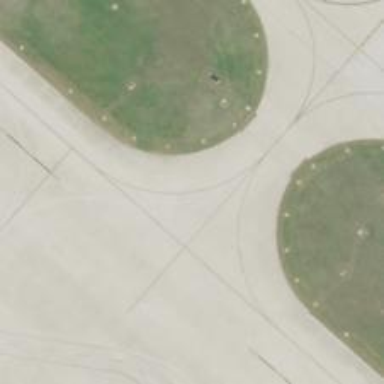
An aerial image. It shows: View of taxiway at the airport.